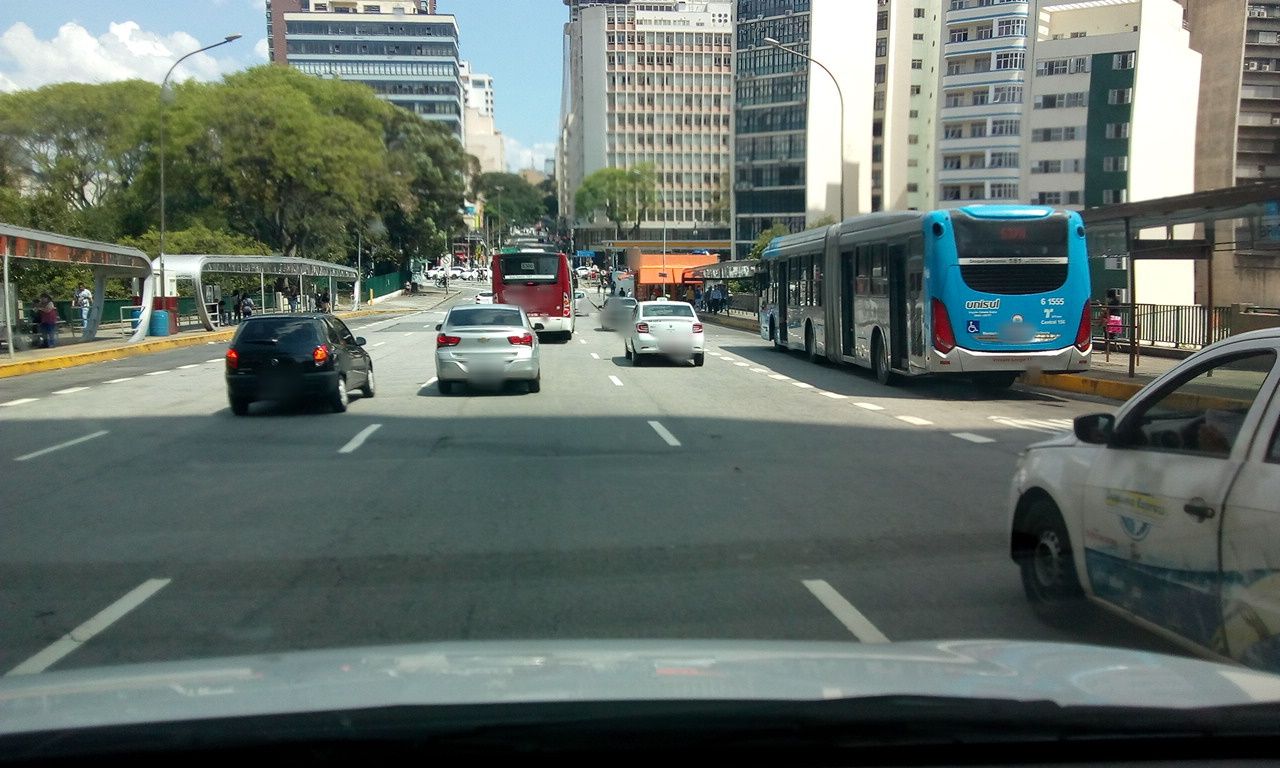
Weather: clear
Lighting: day
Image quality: good
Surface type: driving surface
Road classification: footway
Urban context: urban centre
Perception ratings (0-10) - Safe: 4.63, Lively: 4.04, Beautiful: 5.08, Boring: 1.97, Depressing: 5.3, Wealthy: 3.77